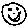
Label: smiley face